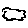
Label: cloud